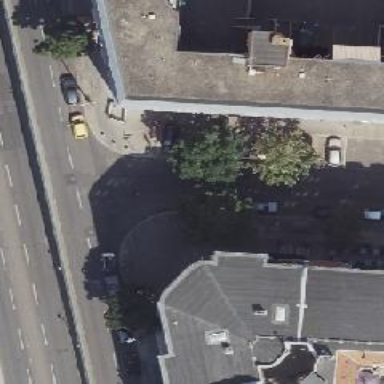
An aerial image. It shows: Unmarked crossing on footway.